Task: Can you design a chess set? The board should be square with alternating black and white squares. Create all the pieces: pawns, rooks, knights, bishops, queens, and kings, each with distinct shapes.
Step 3168:
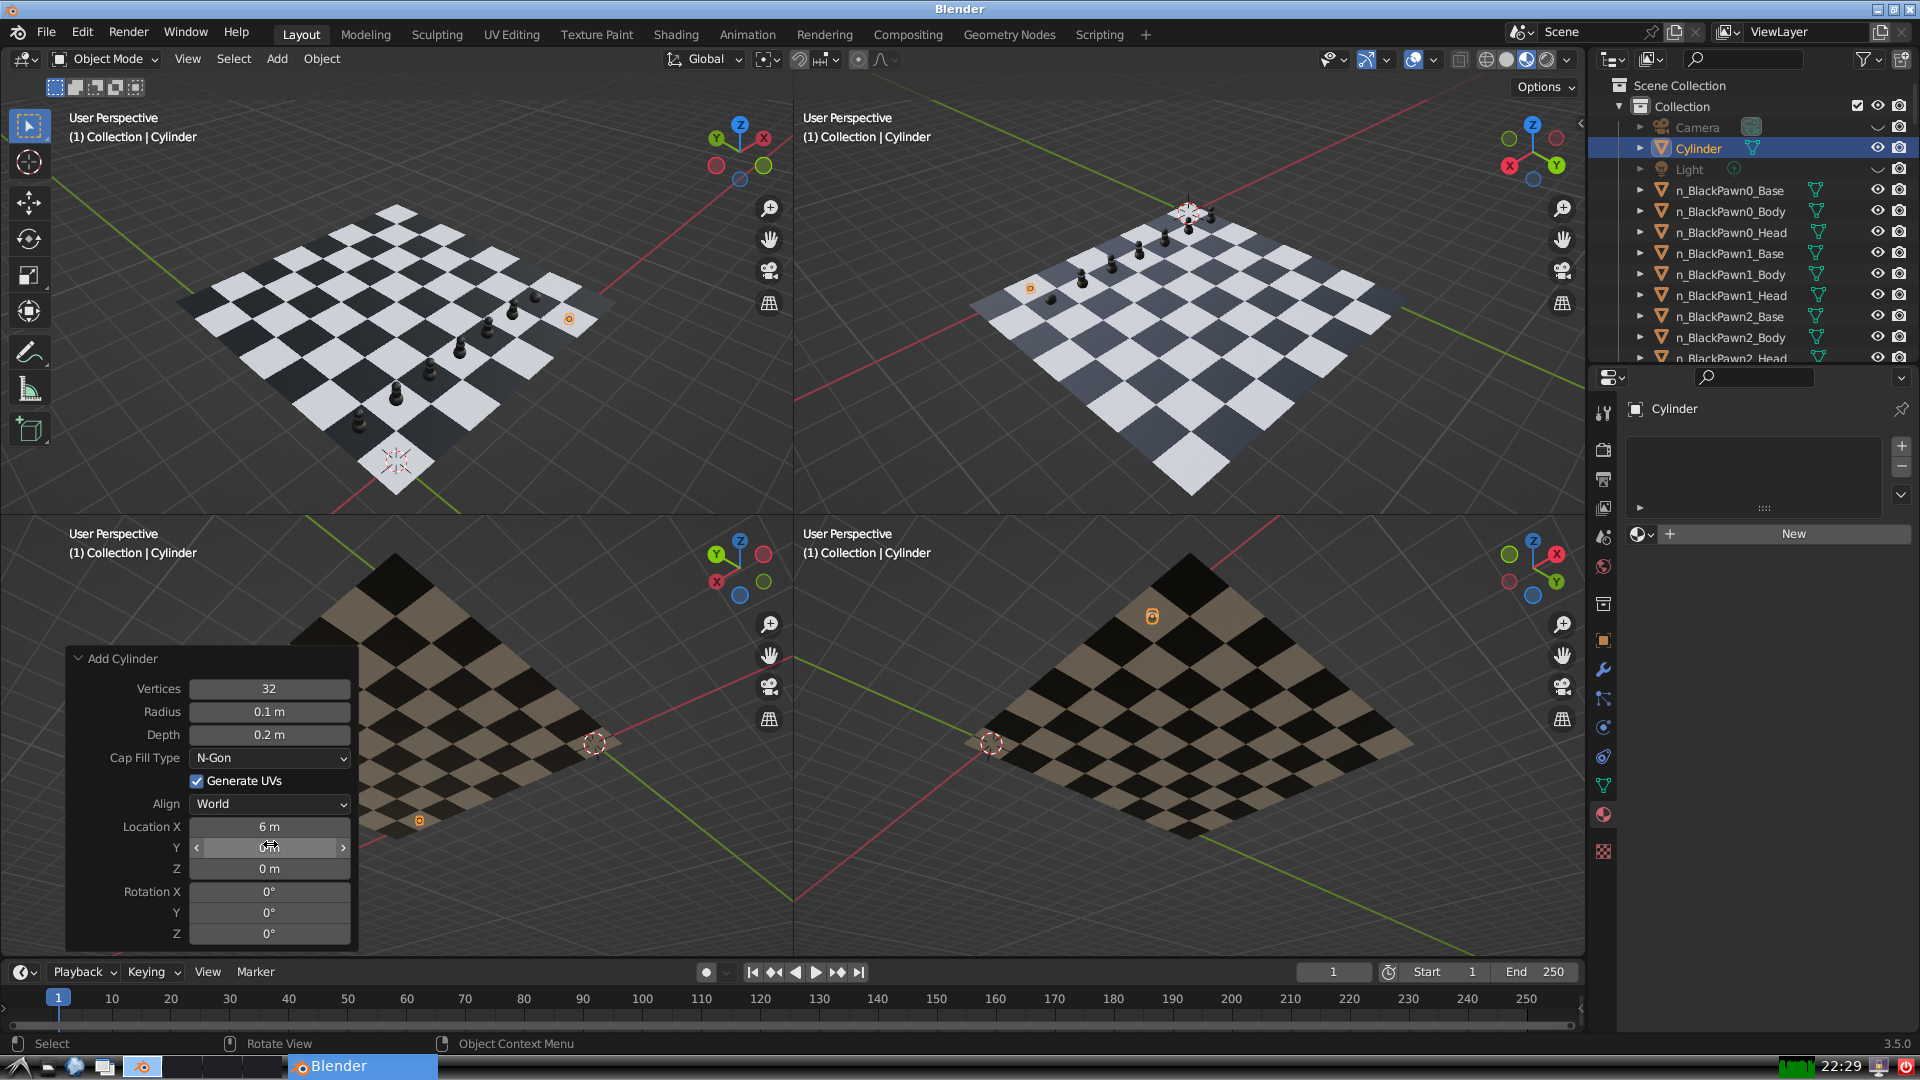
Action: click: no